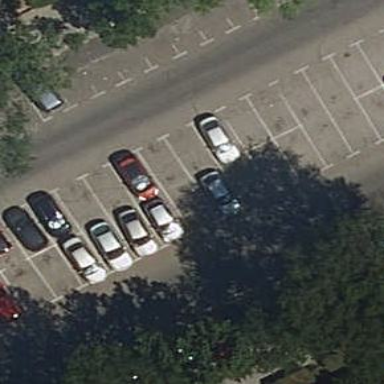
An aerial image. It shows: Parking area with surface.